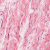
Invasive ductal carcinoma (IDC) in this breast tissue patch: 0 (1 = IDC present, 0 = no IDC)